Field crop: maize
Growth stage: 2
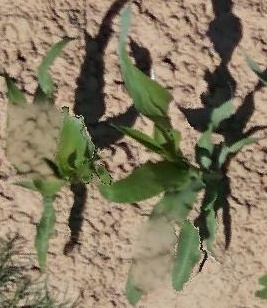
Species: maize